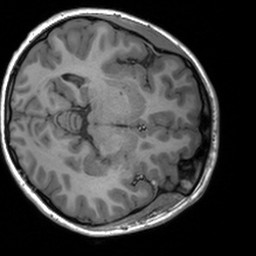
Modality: T1w
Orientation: axial
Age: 20
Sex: female
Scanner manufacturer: siemens
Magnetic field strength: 3 T
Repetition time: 1.9 s
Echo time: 0.00226 s